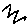
Label: zigzag